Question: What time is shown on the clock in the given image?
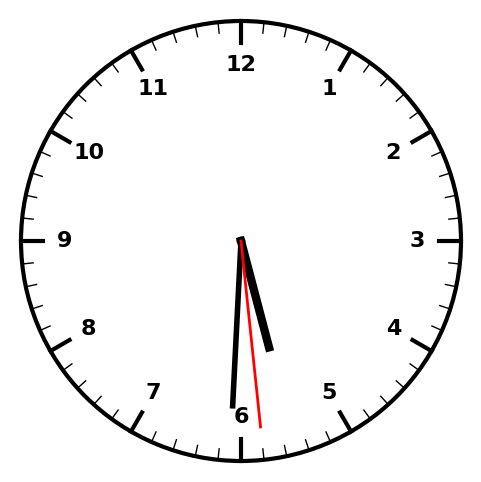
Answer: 05:30:29